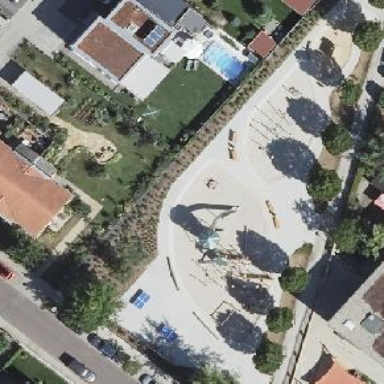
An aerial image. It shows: Lovely park for leisure and relaxation.